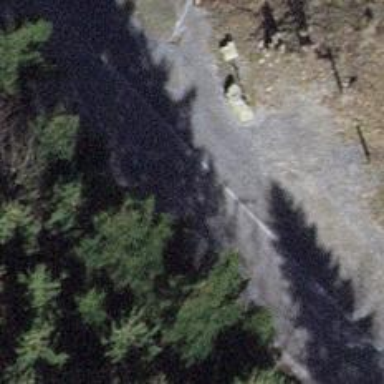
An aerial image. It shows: Unclassified road.